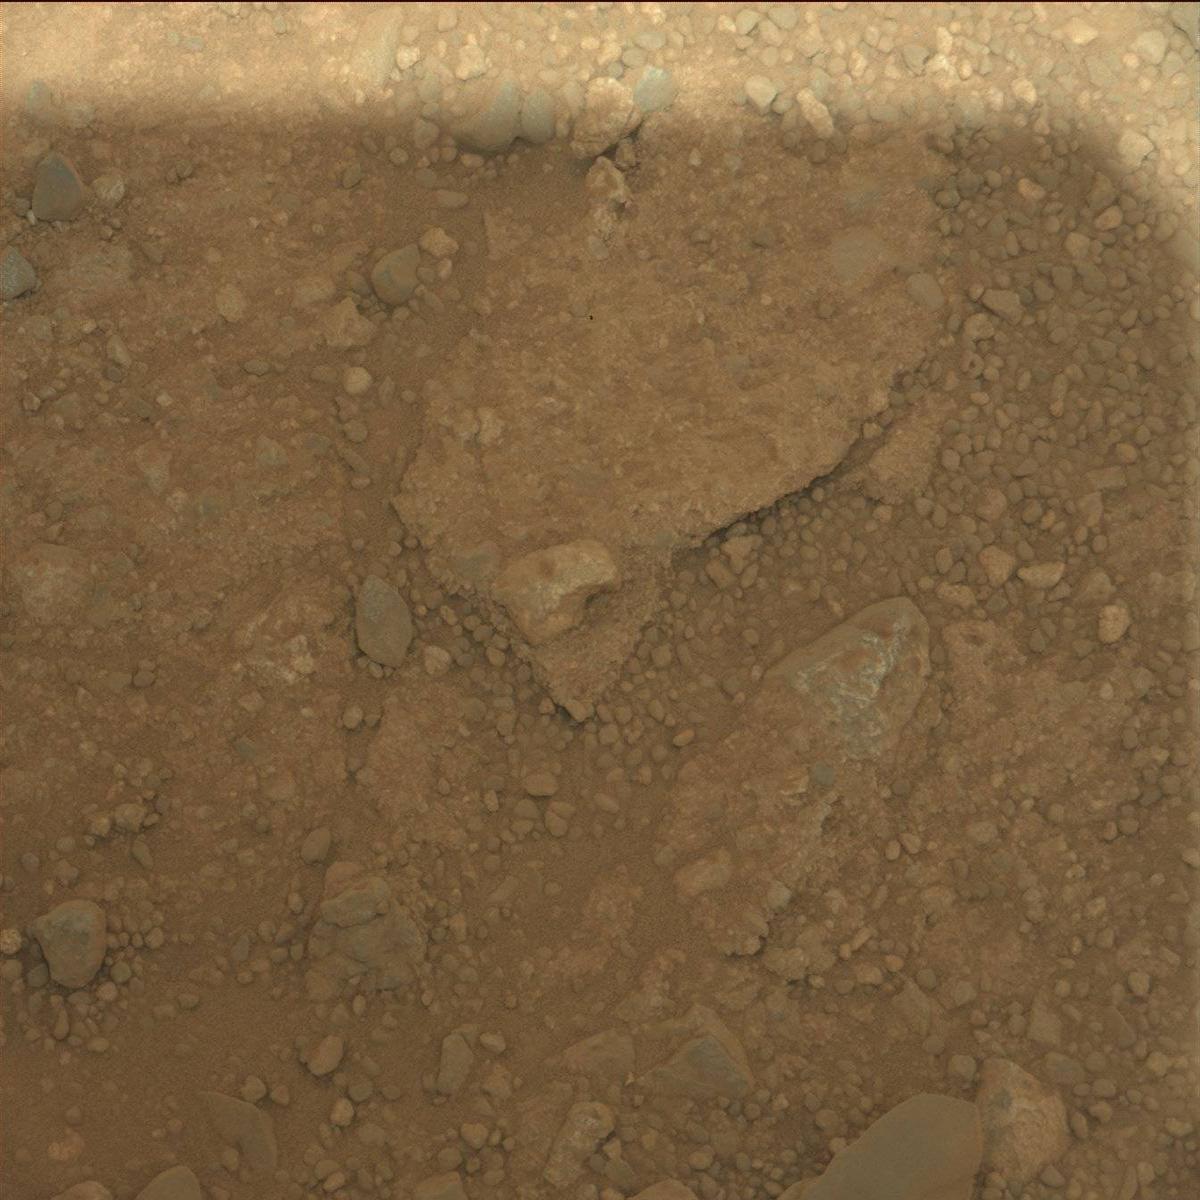
Terrain classes present: Bedrock, Rock, Sand / Soil